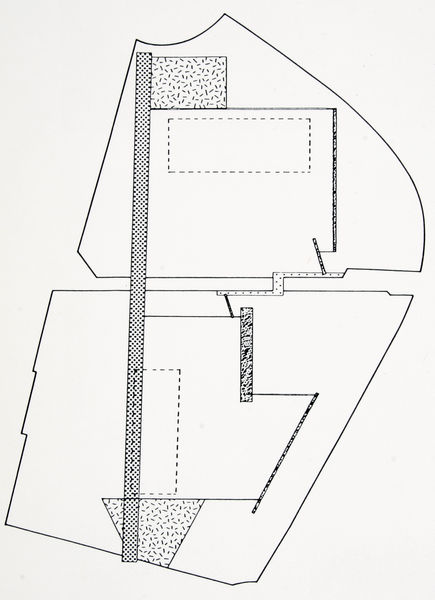
Titel: Paris, Parc de la Villette (Wettbewerbsprojekt) - Diagramm der Erschließungswege
Künstler: OMA (Office for Metropolitan Architecture)
Schlagwörter: komposition, straße, zeichnung, muster, abstrakt, formen, linien, figuren, balken, rechtecke, punkte, tusche, rechteck, plan, lageplan